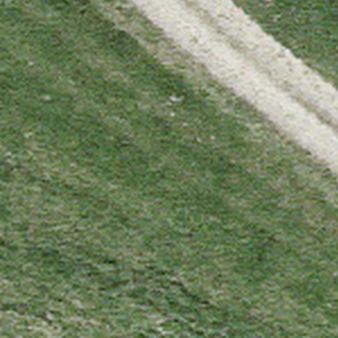
Label: other